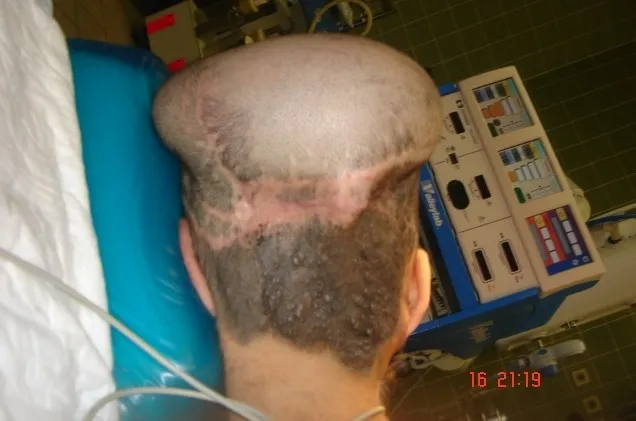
The third and last tissue expander placed in the scalp.
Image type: medical_photograph (other_medical_photograph)